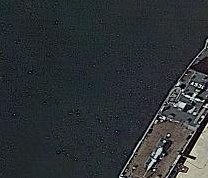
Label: combat